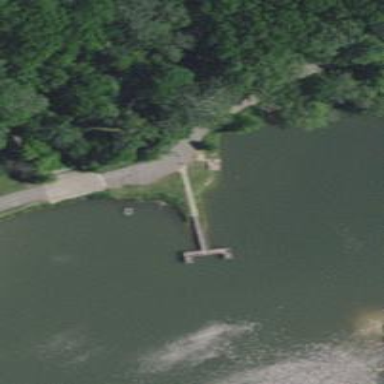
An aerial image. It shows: Footway bridge.